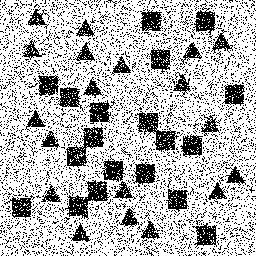
Squares: 19
Triangles: 19
Stars: 0
Total shapes: 38